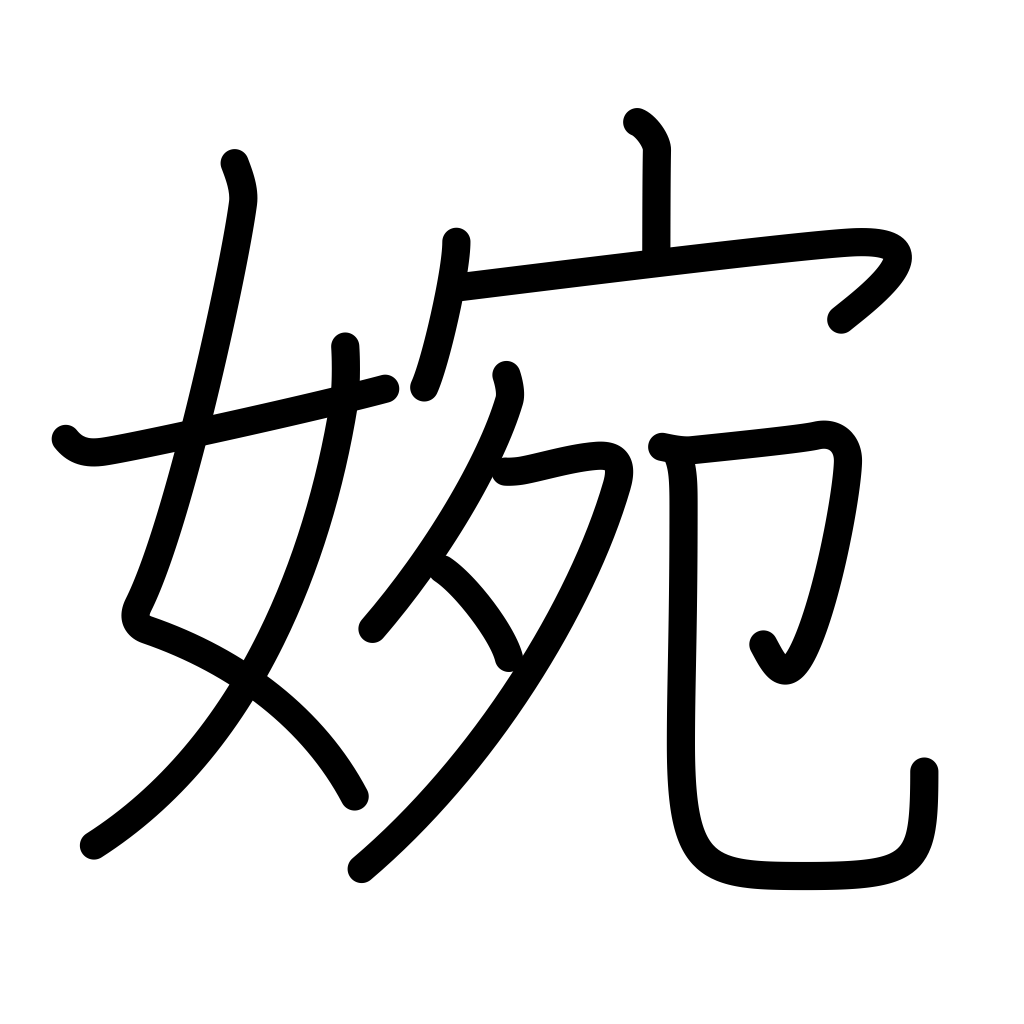
Meaning: graceful